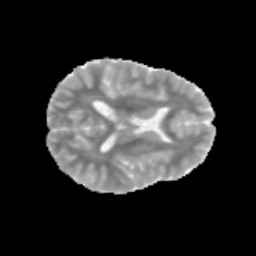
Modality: MD
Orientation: axial
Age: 12
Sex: male
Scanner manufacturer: siemens
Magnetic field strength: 3 T
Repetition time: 3.8 s
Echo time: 0.07 s